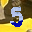
Label: 5